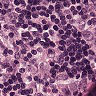
Metastatic tissue present: yes